Question: What would be the linq-2-sql syntax for this SQL Query:
'''
SELECT emp.id, Name, Count(t.id) as CNT
FROM employee emp
LEFT JOIN taskAssignment t
on emp.id = t.FKEmployeeID GROUP BY emp.id, Name
'''
tables are like this:

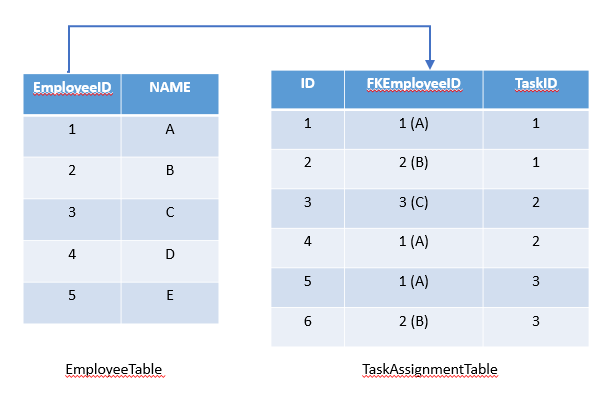
Answer: Here is the answer
'''
var lst = from emp in Employeetables
join task in TaskAssignmentTables
on emp.EmployeeId equals task.FKEmployeeId into j
from result in j.DefaultIfEmpty()
group result by new { emp.EmployeeId, emp.Name } into groupResult
select new
{
EmployeeId = groupResult.Key.EmployeeId,
Name = groupResult.Key.Name,
Count = groupResult.Count(r => r.FKEmployeeId != null)
};
'''
This returns the same answer as your SQL question related to this <URL>. I developed this simply using LinqPad